Question: I'm working with a Filemaker script (I'm very inexperienced with Filemaker) and I'm trying to use a double nested loop to accomplish an update on all the portal rows for each record. I'm trying to basically append an 'x' to each portal row's "Desc" field.

It's working except that the inner loop isn't exiting and it just keeps inserting rows into the portal table with 'x' values. When I threw in an early exit I can see the outer loop is working fine. Is "Set Field" supposed to be creating new rows? How can I get this to exit before that happens? I'm aware that I can use "Replace Field Contents" but I'm just teaching myself Filemaker scripting and would like to know why this isn't working. Thanks!
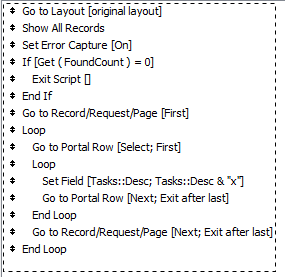
Answer: You need to uncheck the option 'Allow creation of records in this table via this relationship' under the details of the relationship on your relationship graph.
With this option checked, any portal created using that relationship has a blank line at the bottom allowing new records to be added. Your 'Set Field' script step is setting that field in the new record line in the portal and therefore creating new records.
Uncheck the option and that blank line disappears and the script will exit.
Your other option, if you want to leave that blank line there, is to amend your script so that it actually works on the related records in their associated table rather than directly on the portal.